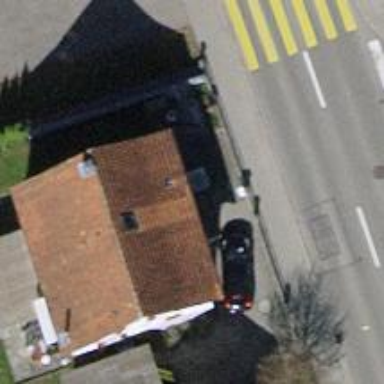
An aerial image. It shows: Detached building with gabled roof.